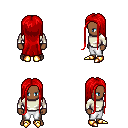
a pixel art fantasy rpg character, male body template, human, dark skin, white long-sleeve shirt, white pants, red extra-long hairstyle, gold boots, four views (front, back, left, right), 2x2 character sprite sheet, small pixel art, hard edges, no anti-aliasing